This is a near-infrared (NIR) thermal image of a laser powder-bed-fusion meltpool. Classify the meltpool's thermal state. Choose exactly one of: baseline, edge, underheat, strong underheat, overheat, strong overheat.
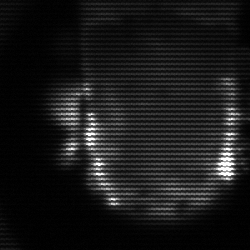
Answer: baseline